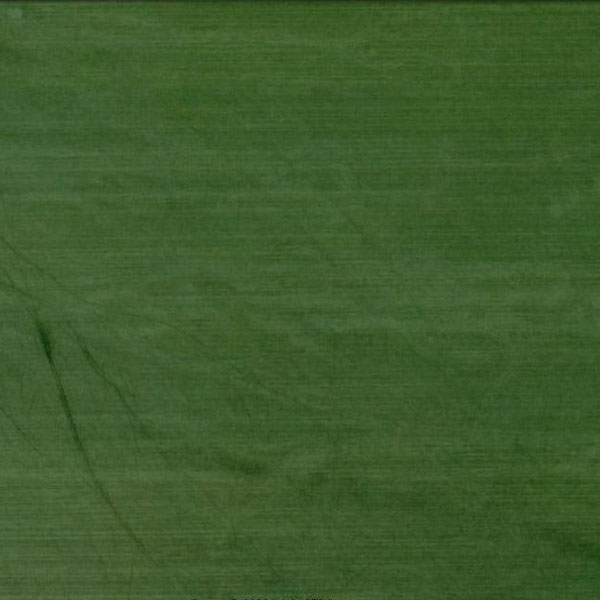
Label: Meadow